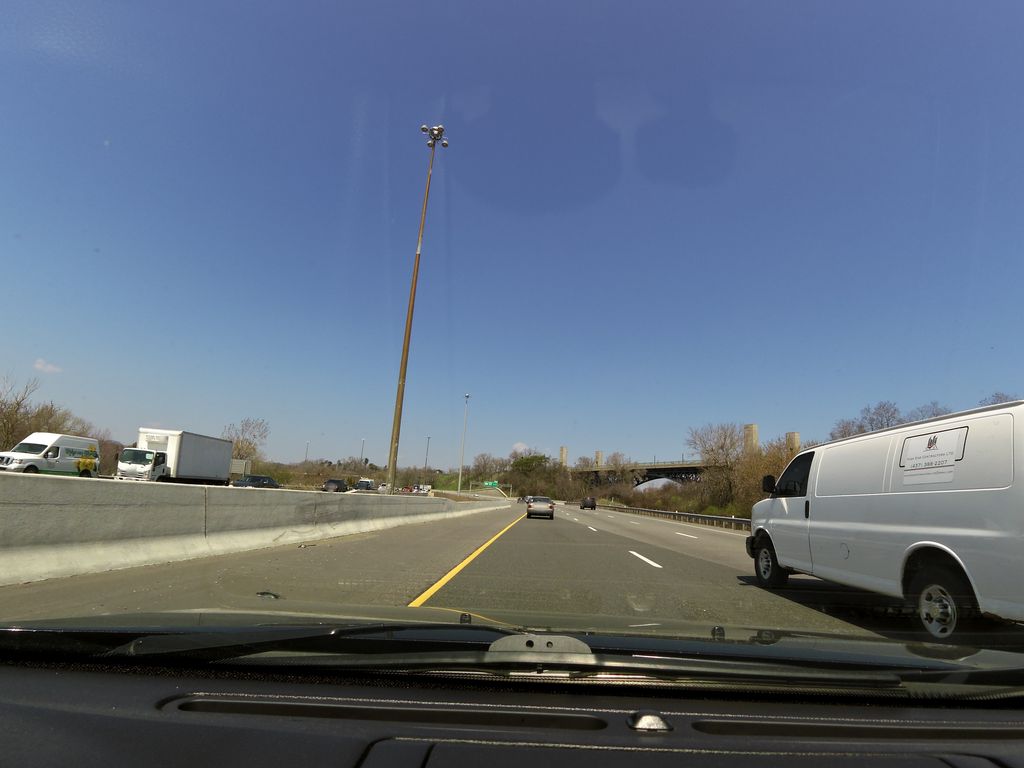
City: hamilton